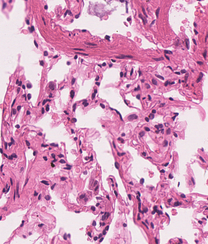
Tumor epithelial tissue: no
Tumor-associated stroma tissue: no
Normal tissue: yes